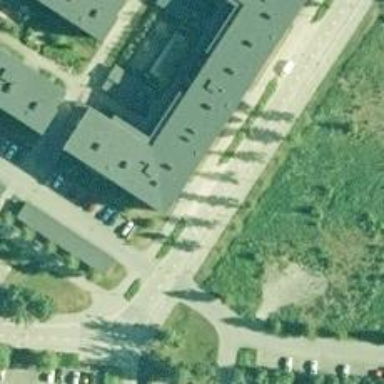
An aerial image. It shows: Asphalt cycleway.